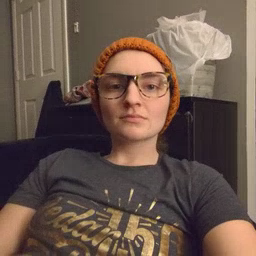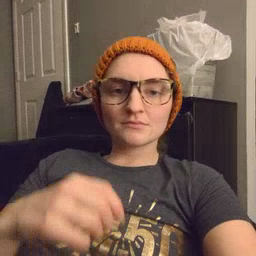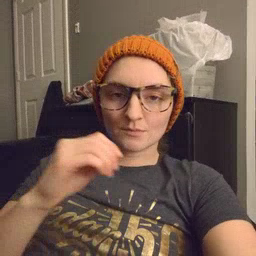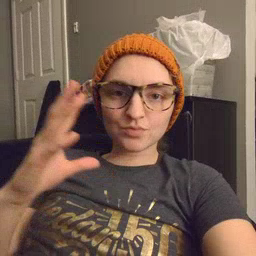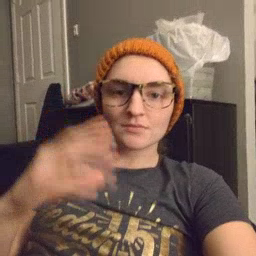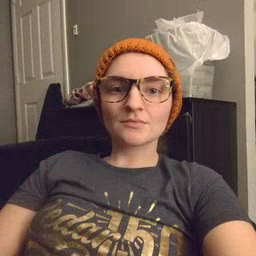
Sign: balloon